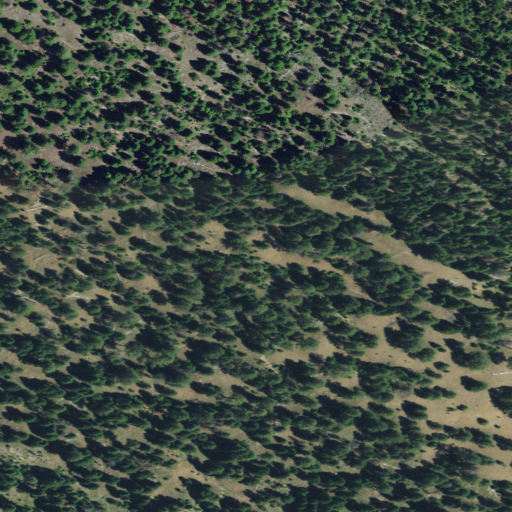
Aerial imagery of mountain in Oregon named Jump-off Joe Mountain containing evergreen forest and shrub